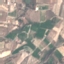
Land use / land cover: PermanentCrop